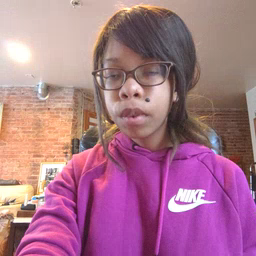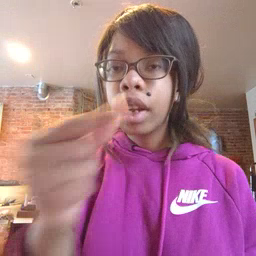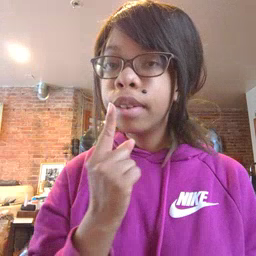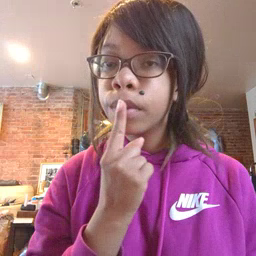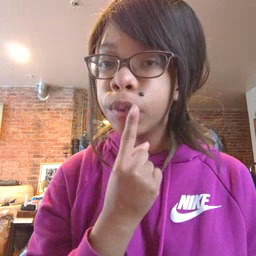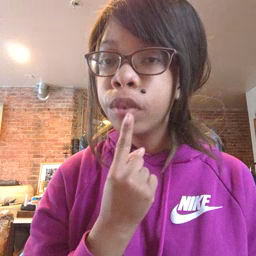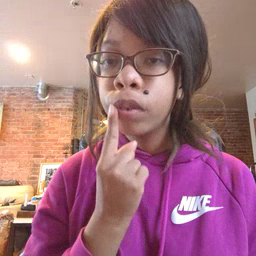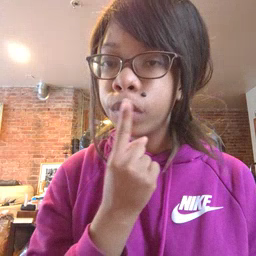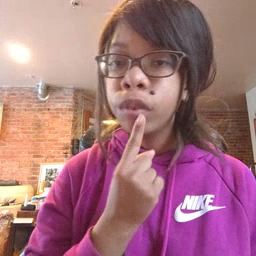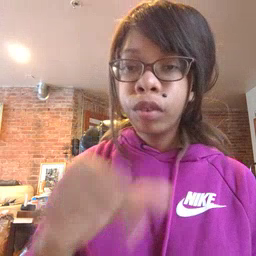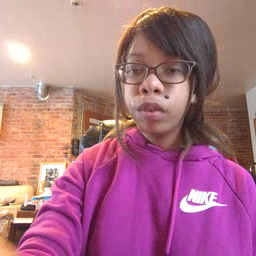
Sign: lips